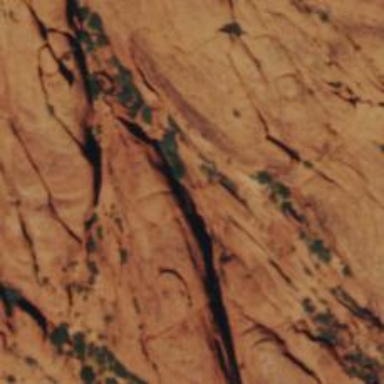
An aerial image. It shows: Natural cliff.